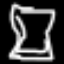
Label: hourglass